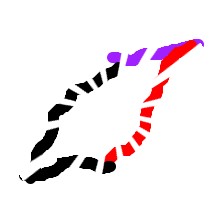
Shape: parallelogram